Question: BACKGROUND:
I am passing variables through AJAX to php file. The php file connects to a server and retrieves the result which it passes back to javascript. This happens every time a user clicks on the request button (about every 5 secs). Thus for each user, the php file (and so the mysql connection) is called once every 5 secs.
ISSUE:
As is apparent above, the number of mysql connections are impractically high.
QUESTION:
Is there a better architecture where instead of having so many mysql connections, I can rather have fewer connections.

I have read a little bit about mysql_pconnect. But what happens if I have to upgrade since I read somewhere that mysqli doesnt support it? How many queries can a single mysql_pconnect handle? If anyone suggests mysql_pconnect then how to implement it?
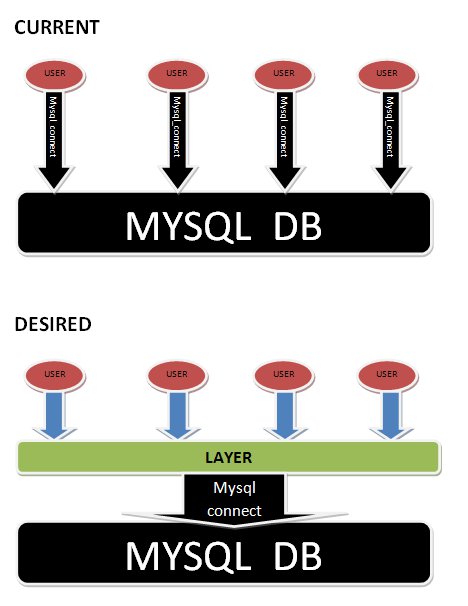
Answer: '''
Is there a better architecture where instead of having so many
mysql connections, I can rather have fewer connections.
'''
Don't really know, but I think that for you the proposed pconnect is the best available option. Unless you have either mysqli or PDO_mysql available now?
'''
I have read a little bit about mysql_pconnect.
But what happens if I have to upgrade since I read somewhere that mysqli doesnt support it?
'''
You would probably need to change method when upgrading beyond PHP 5.5.
'''
How many queries can a single mysql_pconnect handle?
'''
Unlimited, as long as the connection is kept alive. If there are no available free connections a new one is created.
'''
If anyone suggests mysql_pconnect then how to implement it?
'''
Change your current mysql_connect calls to mysql_pconnect. That should be all.